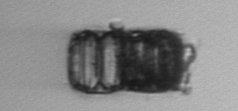
Label: Paralia_sulcata